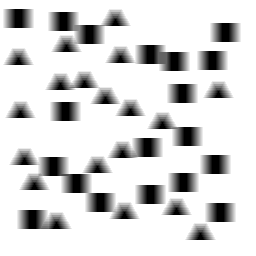
Squares: 19
Triangles: 19
Stars: 0
Total shapes: 38